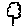
Label: tree